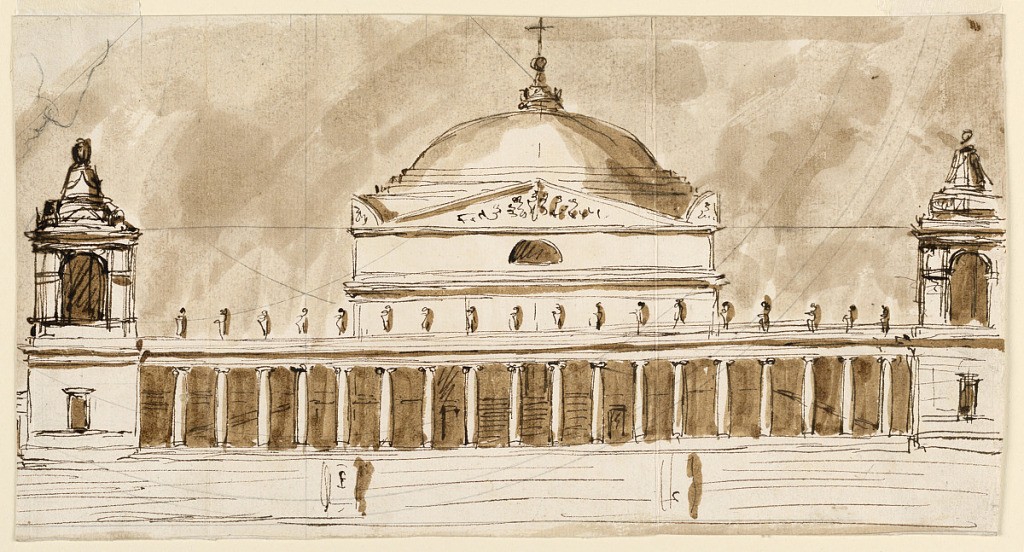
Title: Elevation of a funeral chapel
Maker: Giuseppe Barberi, Italian, 1746–1809
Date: ca. 1790
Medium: Pen and brown ink, brush and brown wash, graphite on off-white laid paper
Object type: Drawing
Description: The plan of the chapel is a square with a dome. The upper part of the front wall follows the scheme of a sarcophagus with a semi-circular window. Three doors are in the lower part, the central one being on top of a flight of stairs. A colonnade is in front of the mausoleum. Statues stand upon an upper parapet. Laterally are two steepls of two stories each. Urns upon pedestals are on top of them. The colonnade is reached by stairs, horizontally divided in three sections. The paper has been used for part of the plan, graphite. Above at left are parts of human profiles in graphite.